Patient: sex M, age 64
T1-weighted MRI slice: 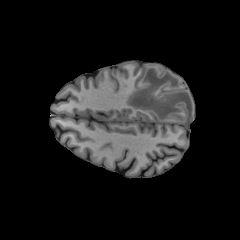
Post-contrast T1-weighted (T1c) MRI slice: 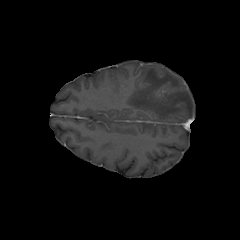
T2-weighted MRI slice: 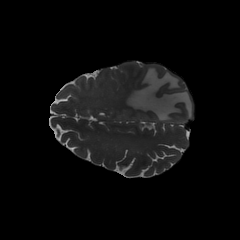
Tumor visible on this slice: yes
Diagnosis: Glioblastoma, IDH-wildtype
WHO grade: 4